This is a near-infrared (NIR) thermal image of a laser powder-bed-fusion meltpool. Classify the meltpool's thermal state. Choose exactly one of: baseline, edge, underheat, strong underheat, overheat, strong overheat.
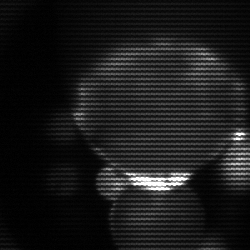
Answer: edge